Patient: sex M, age 22
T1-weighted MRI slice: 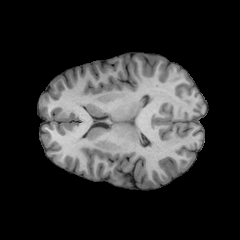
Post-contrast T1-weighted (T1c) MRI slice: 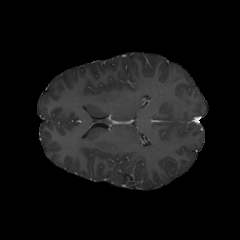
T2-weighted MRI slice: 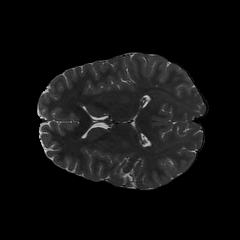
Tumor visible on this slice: no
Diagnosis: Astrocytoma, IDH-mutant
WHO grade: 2